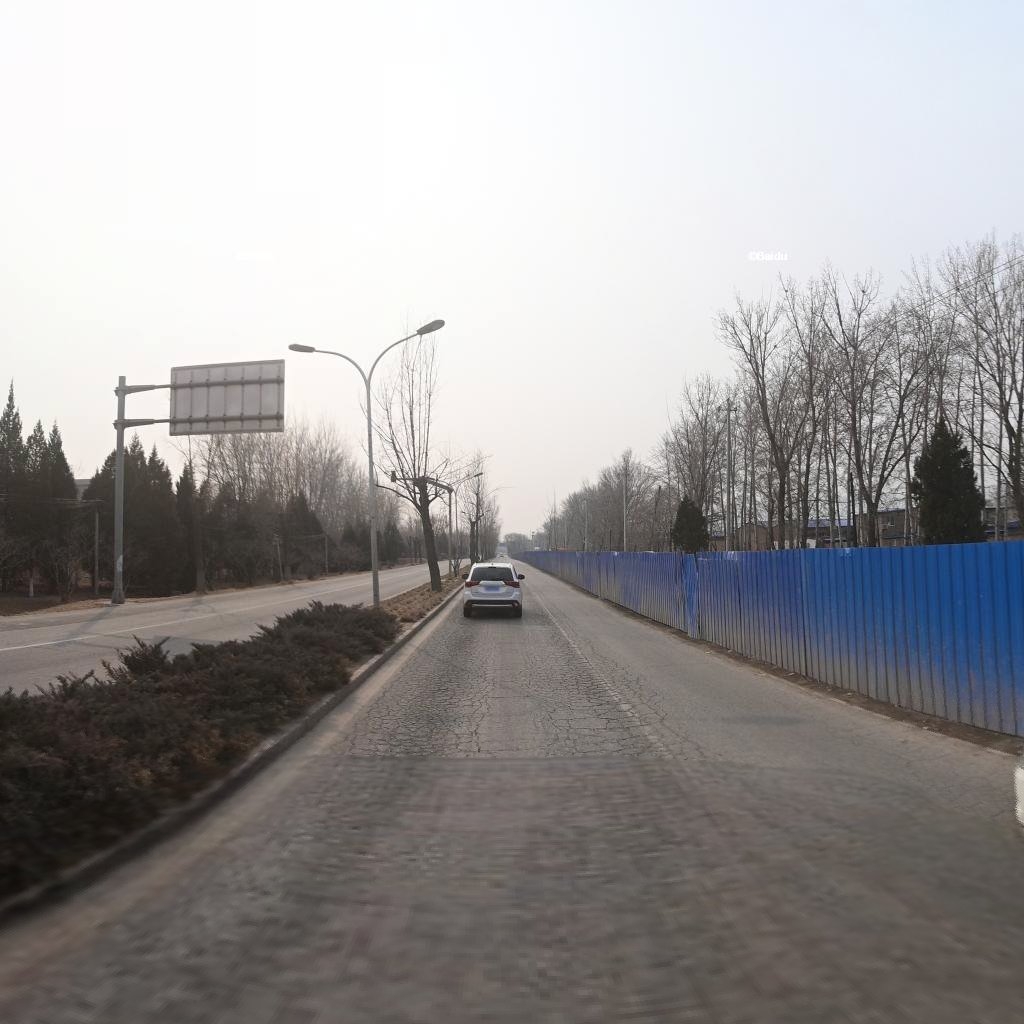
Region: Haidian
Road damage annotations: alligator crack